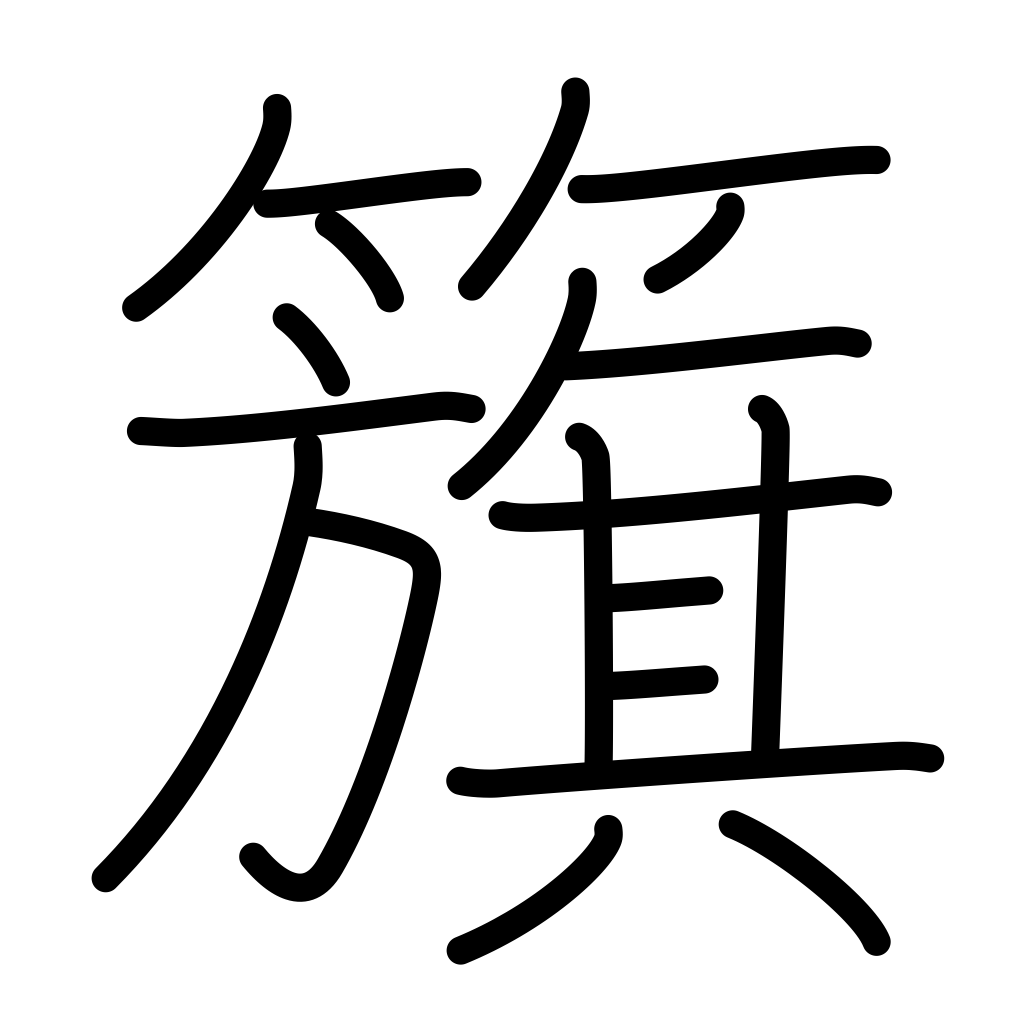
Meaning: flag, banner